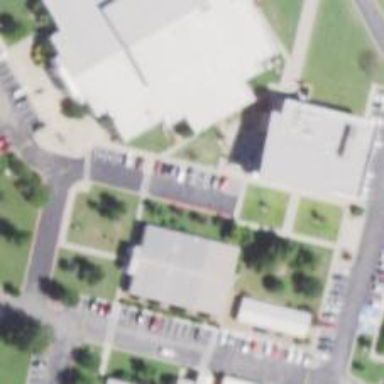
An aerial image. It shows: School.